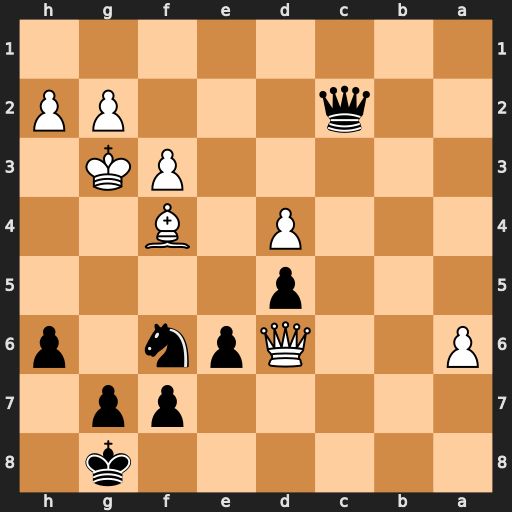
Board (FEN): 6k1/5pp1/P2Qpn1p/3p4/3P1B2/5PK1/2q3PP/8
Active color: b
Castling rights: -
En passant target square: -
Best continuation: Nh5+ Kh3 Qf5+ g4 Nxf4+ Kg3 Ne2+